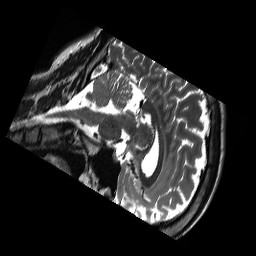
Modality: T2w
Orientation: sagittal
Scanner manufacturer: siemens
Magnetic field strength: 3 T
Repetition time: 13.52 s
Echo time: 0.088 s